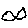
Label: fish